Interaction volume radius: 10 \u00c5
Interaction volume height: 35 \u00c5
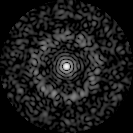
Disorder parameter: 0.8243